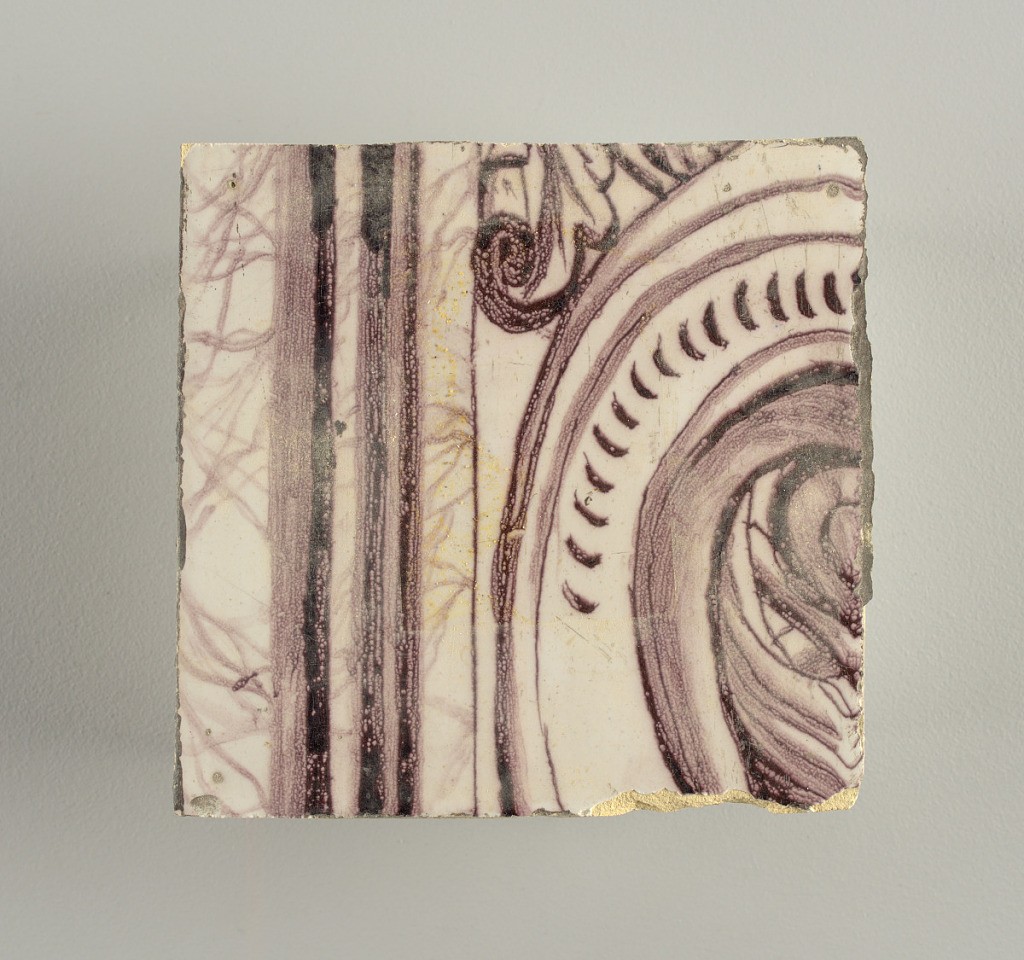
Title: Tile wall facing
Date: ca. 1725
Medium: Tin-glazed earthenware, underglaze
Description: Horizontal rectangle.  Thirty tiles wide and twenty-three tiles high with opening for fireplace eleven tiles wide and ten high.  Foliage arabesques disposed about three vertical axes from which are emphazised by urns at center and right, and at left by the figure of a standing woman carrying an infant on her arm and accompanied by two children.